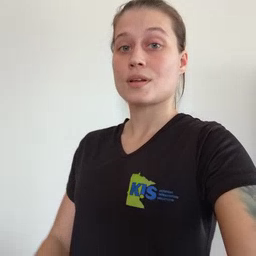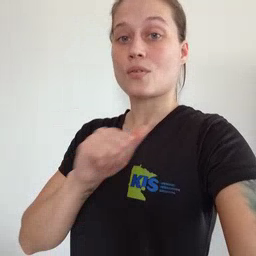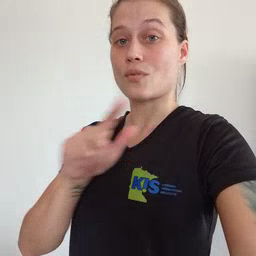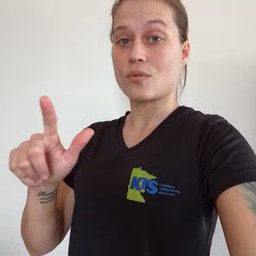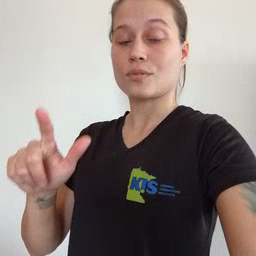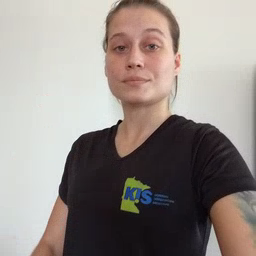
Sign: all